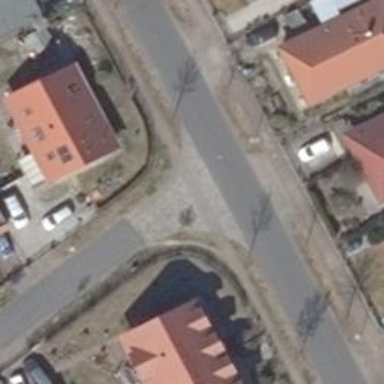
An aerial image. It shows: Residential road with sidewalk on the left side.